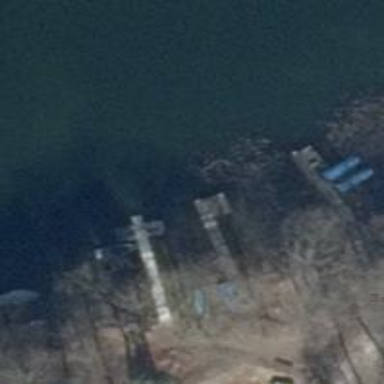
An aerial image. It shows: Man-made pier.